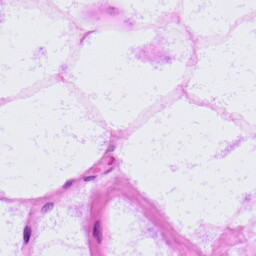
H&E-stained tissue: LymphNode